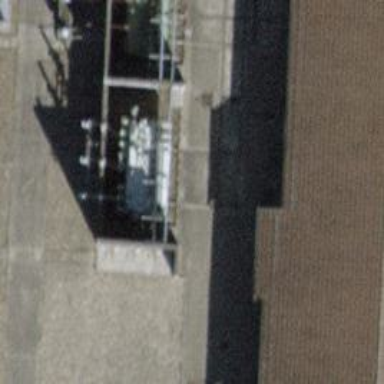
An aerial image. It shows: Distribution transformer for power distribution.